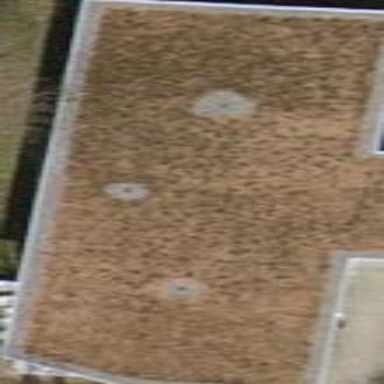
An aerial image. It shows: Building with flat brown roof.